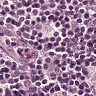
Metastatic tissue present: yes